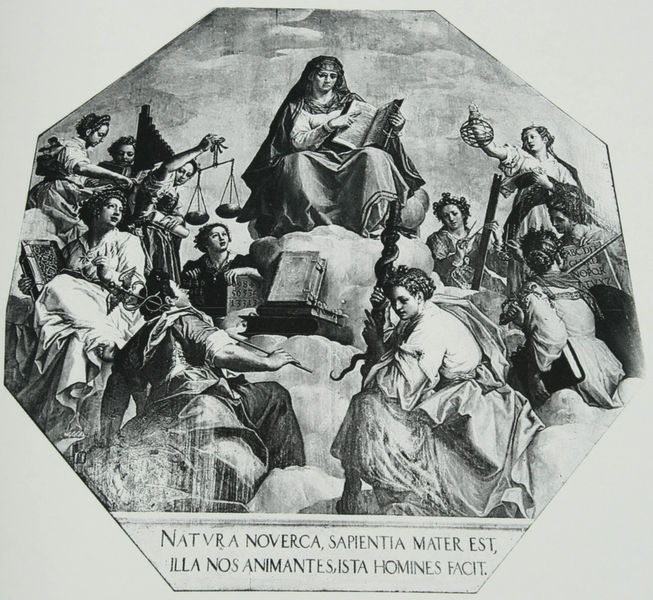
Titel: Deckenbild der Sapienta im Kaisersaal der Residenz München
Künstler: Peter Candid
Standort: München
Institution: (zerstört)
Schlagwörter: berg, felsen, gemälde, gott, himmel, weiß, wolken, frauen, menschen, sitzen, frau, frisur, grau, haar, hintergrund, männer, rücken, schwarz, zeichnung, schleier, wolke, gericht, bibel, falten, stein, instrument, natur, haare, sitzend, stehend, mutter, musik, locken, tugend, kreis, engel, oktagon, bewölkt, rückenansicht, schrift, bücher, papier, italien, stab, fels, fläche, grafik, graphik, thron, tafel, weiblich, zopf, inschrift, zahlen, faltenwurf, schild, gewölbe, waage, moses, buch, glaube, münchen, ideal, druck, druckgraphik, radierung, stich, titel, schwarzweiß, schwert, text, buchstaben, schlange, kugel, medizin, allegorie, künste, göttin, flöte, gerechtigkeit, buchrücken, jesus, anbieten, gut, residenz, fegefeuer, götter, musen, gebot, gebote, natura, stapel, hermes, aufklärung, harfe, merkur, maria, kupferstich, aufgeschlagen, madonna, globus, anbetung, heilung, allegorien, flöten, panflöte, geometrie, oktogon, achteck, achteckig, sechseck, bezeichnung, spindel, spinnen, wissenschaft, justitia, justizia, schar, malereo, latein, beschriftet, lateinisch, mathematik, zirkel, katholisch, sinnspruch, thronen, weisheit, mater, tugenden, götting, gesetz, attribute, preisen, kaisersaal, merkurstab, äskulapstab, wissen, buchstapel, candid, prudentia, fortitudo, sapientia, okatagon, aeskulap, arithmetik, artes liberales, astrolabium, caduceus, kerykeion, kubel, oboe, virtus, weißheit, wolkenthron, schwarzwweiß, lateinn, mutter maria, septagon, caecilia, richterin, noverca, femida